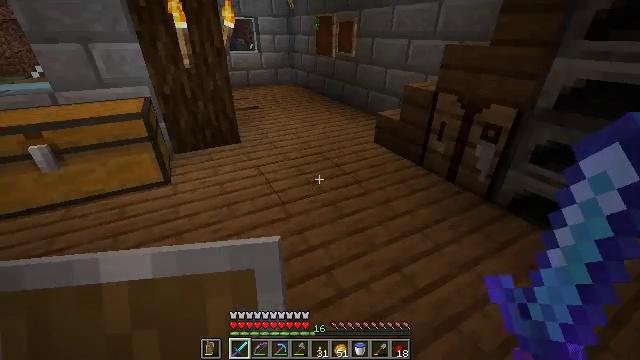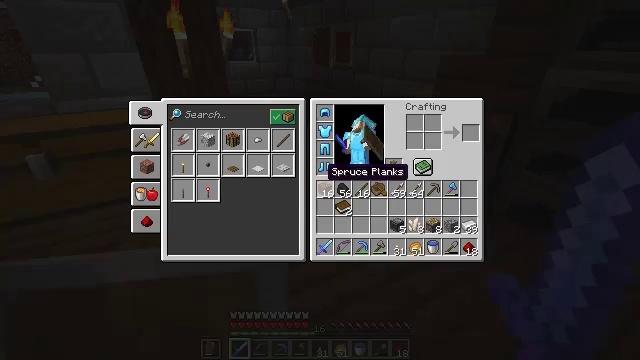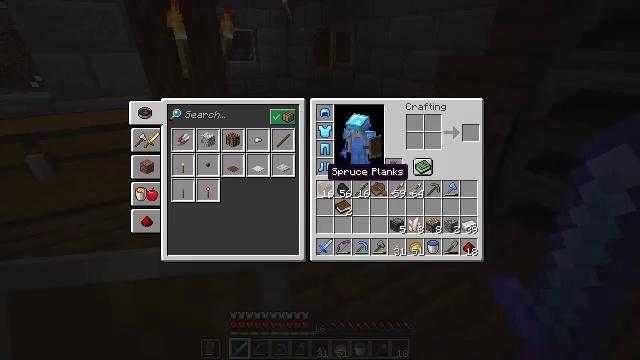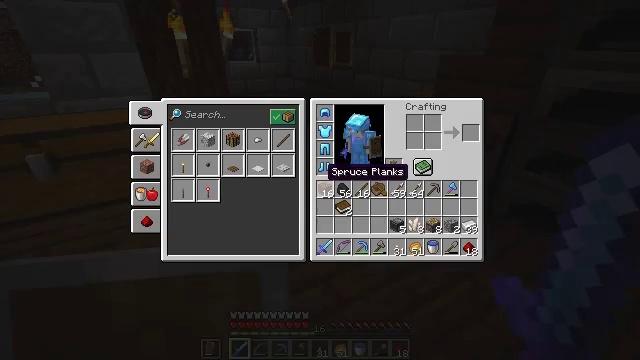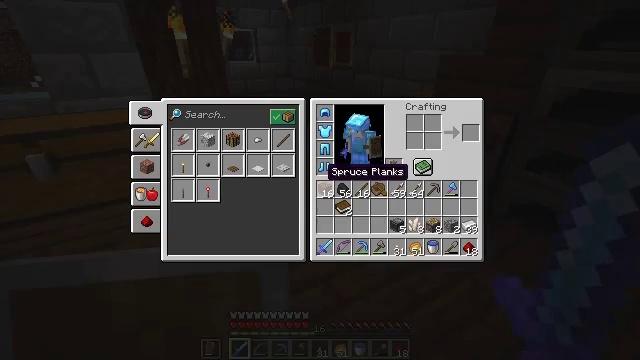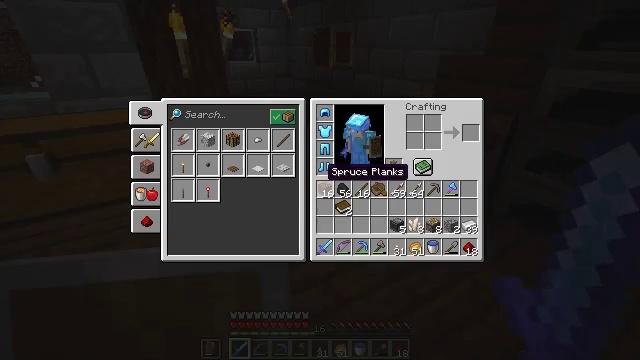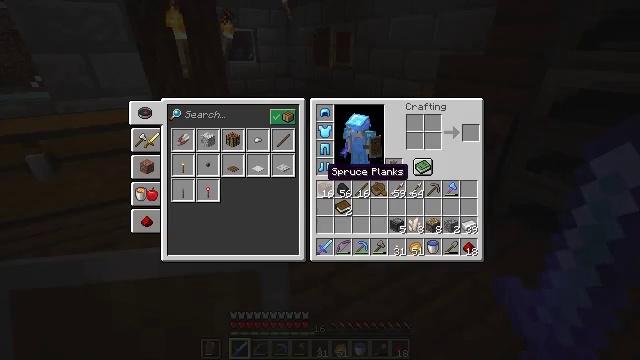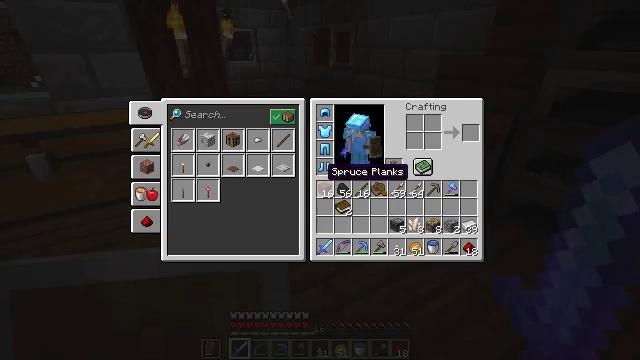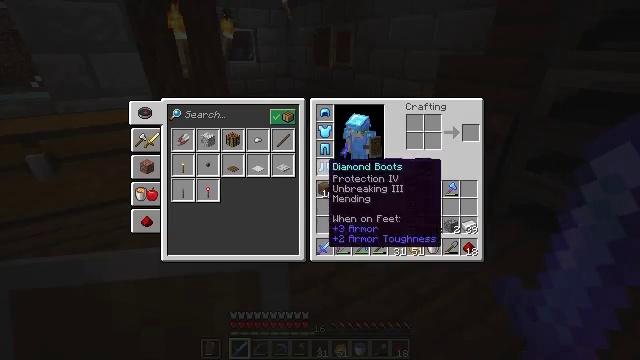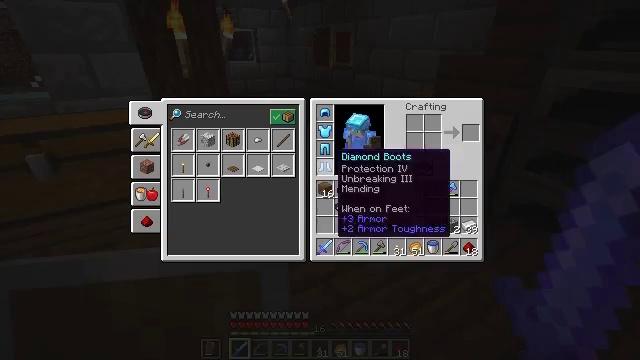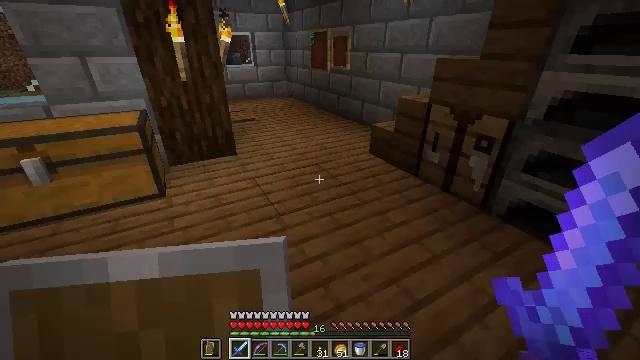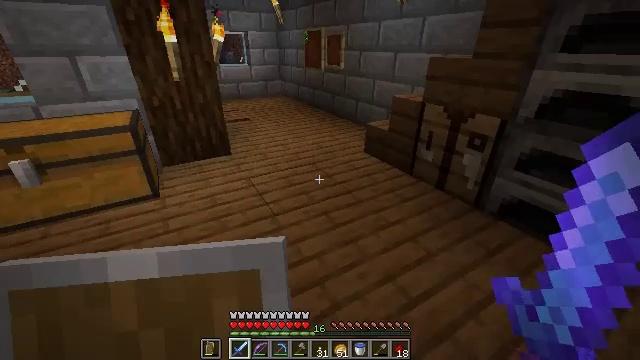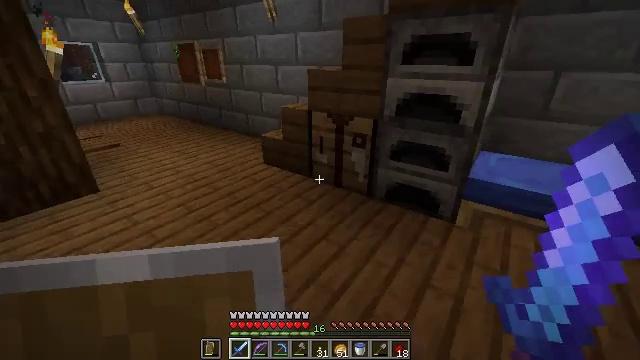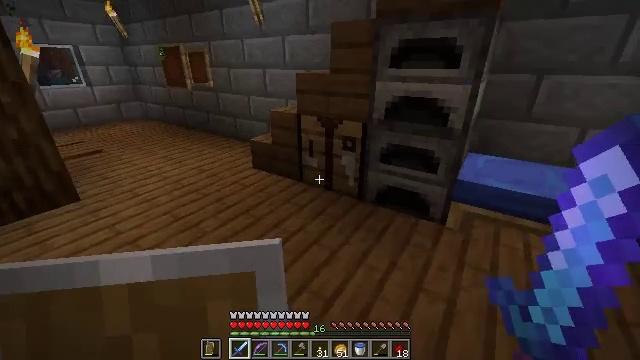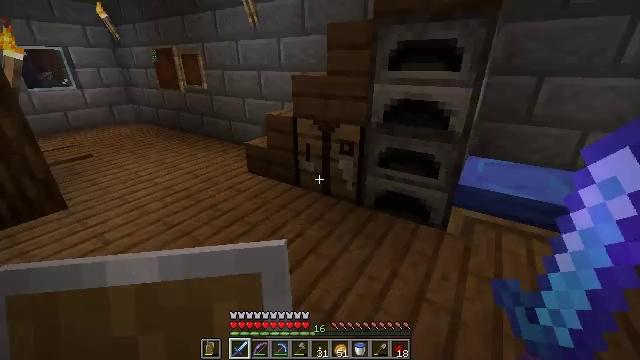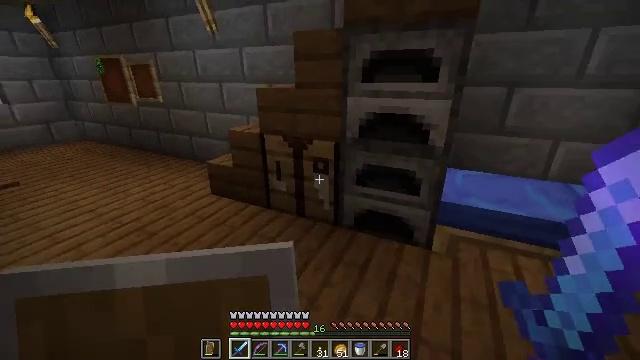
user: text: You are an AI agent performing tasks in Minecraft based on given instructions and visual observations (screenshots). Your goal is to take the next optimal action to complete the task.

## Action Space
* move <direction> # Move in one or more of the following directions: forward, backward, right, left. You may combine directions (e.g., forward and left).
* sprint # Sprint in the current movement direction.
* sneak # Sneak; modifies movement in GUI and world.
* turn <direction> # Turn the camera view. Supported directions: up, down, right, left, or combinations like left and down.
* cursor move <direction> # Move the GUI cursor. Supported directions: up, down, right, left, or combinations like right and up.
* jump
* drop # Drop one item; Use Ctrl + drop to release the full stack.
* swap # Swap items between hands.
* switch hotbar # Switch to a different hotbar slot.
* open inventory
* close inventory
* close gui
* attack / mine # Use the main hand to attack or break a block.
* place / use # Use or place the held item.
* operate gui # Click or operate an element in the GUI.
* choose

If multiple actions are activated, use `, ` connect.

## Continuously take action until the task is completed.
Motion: motion action
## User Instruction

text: Use the crafting table to create an observer.
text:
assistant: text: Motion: turn up, open inventory
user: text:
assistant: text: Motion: open inventory
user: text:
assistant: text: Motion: no_op
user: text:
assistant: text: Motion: no_op
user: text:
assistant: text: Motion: no_op
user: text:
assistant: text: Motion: no_op
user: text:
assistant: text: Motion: no_op
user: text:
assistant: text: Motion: no_op
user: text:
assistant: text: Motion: cursor move right and up
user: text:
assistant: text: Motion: no_op
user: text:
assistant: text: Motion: turn right
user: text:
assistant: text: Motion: turn right and up
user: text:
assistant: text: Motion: move forward, turn right
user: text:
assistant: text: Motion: move forward
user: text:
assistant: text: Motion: move forward, turn right and up
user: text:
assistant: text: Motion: move forward, turn right
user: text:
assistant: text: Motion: use / place
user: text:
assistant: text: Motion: use / place
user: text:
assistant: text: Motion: no_op
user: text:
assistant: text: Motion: no_op
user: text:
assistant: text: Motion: no_op
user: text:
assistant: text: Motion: no_op
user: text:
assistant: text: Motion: no_op
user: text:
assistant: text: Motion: no_op
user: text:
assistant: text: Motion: no_op
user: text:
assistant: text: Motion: no_op
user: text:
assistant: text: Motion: no_op
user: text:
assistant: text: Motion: no_op
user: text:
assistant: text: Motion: no_op
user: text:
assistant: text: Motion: turn left